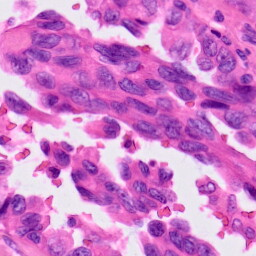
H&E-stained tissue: Lung